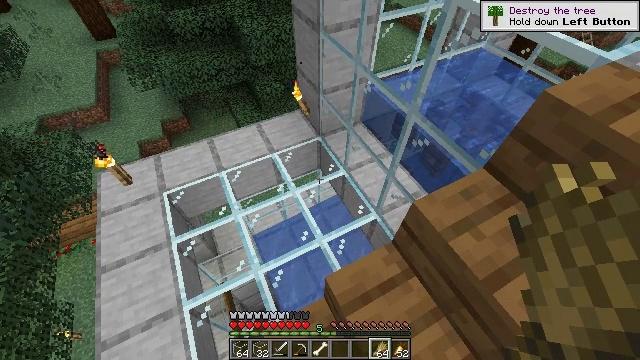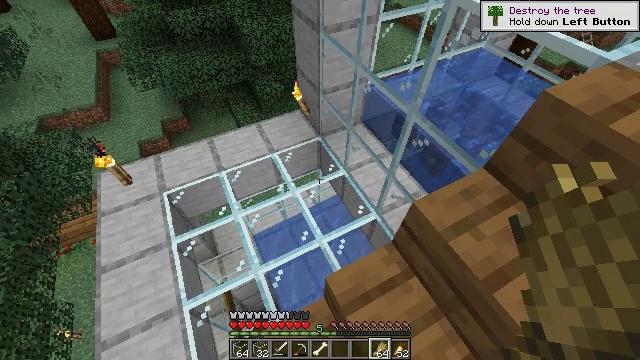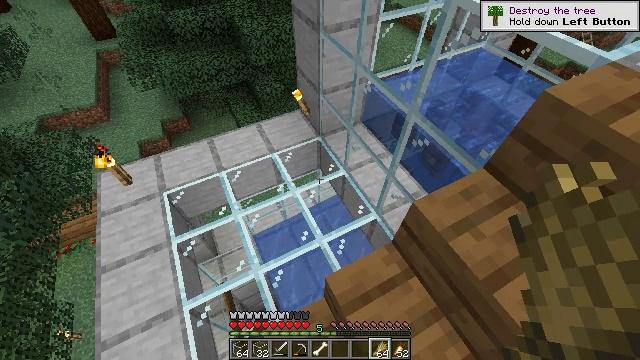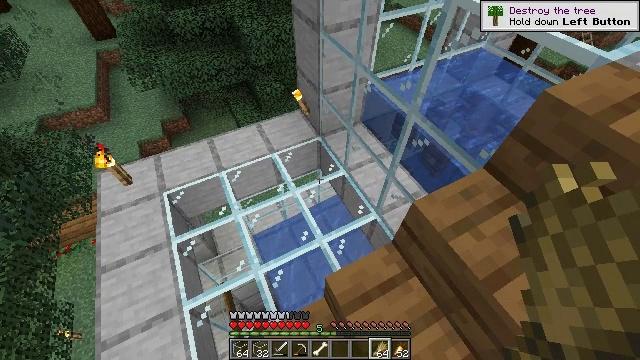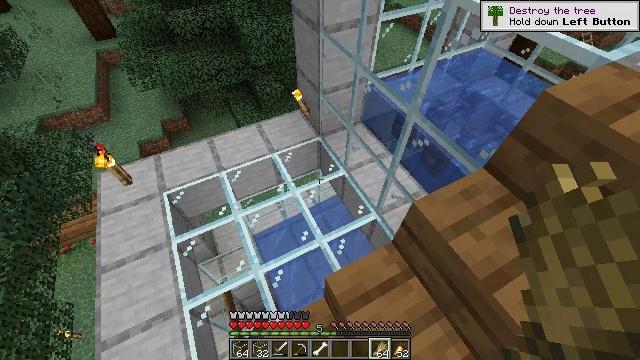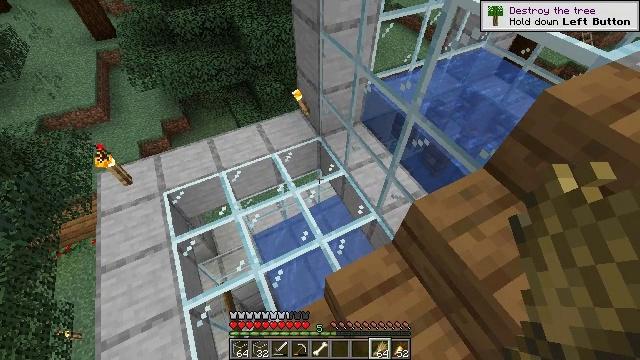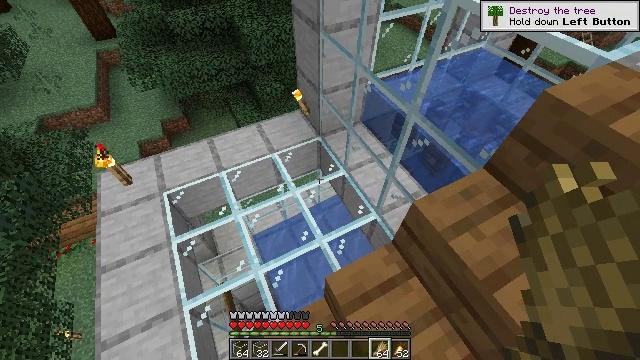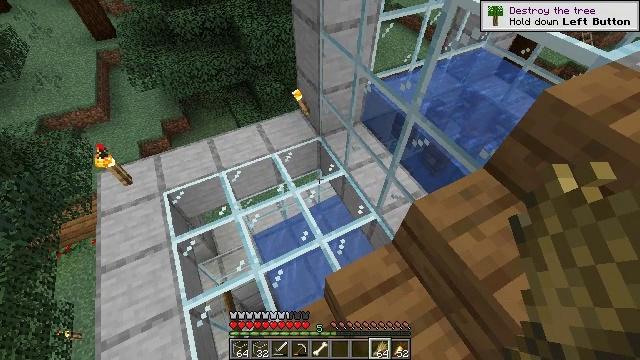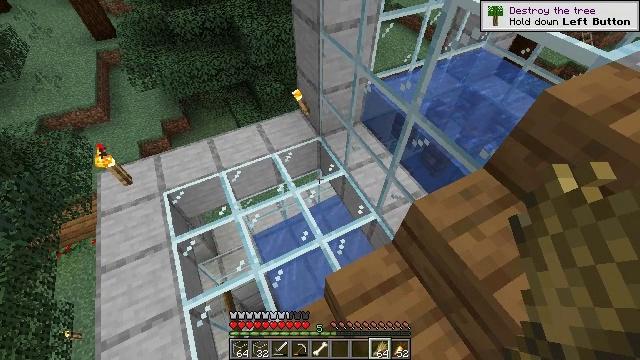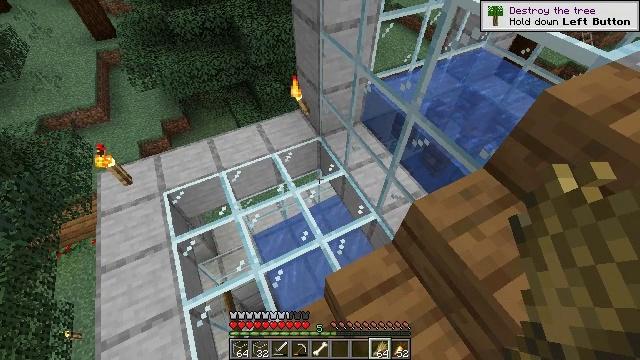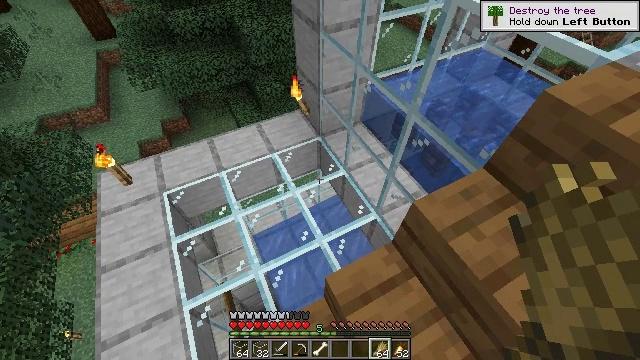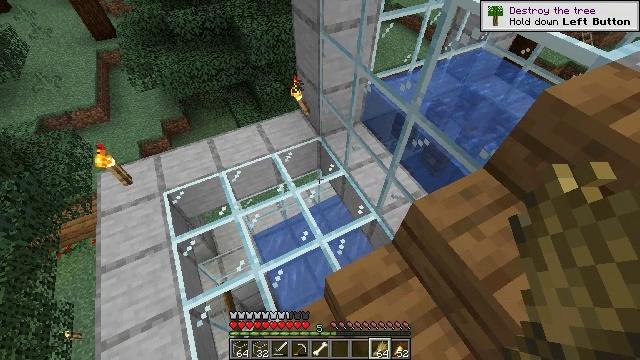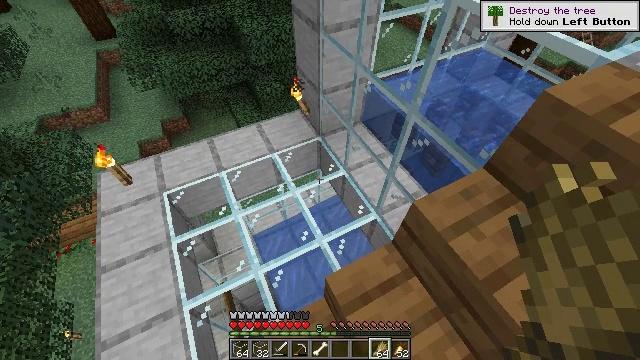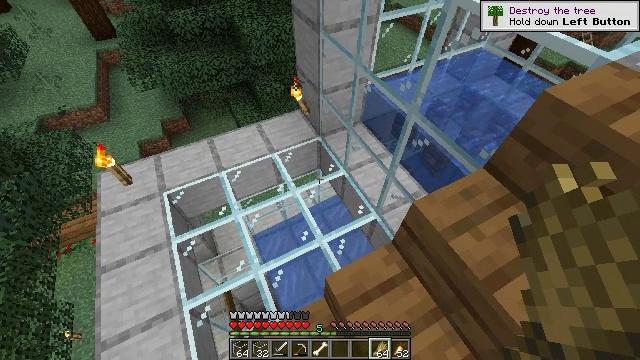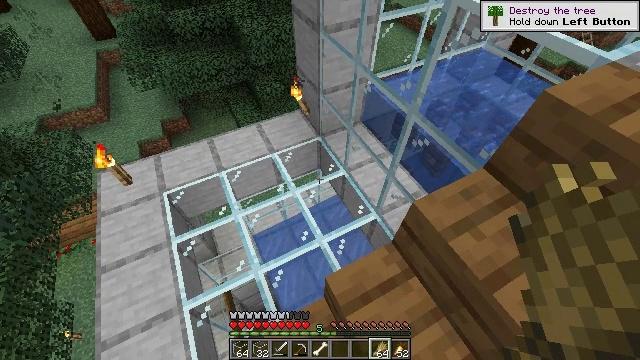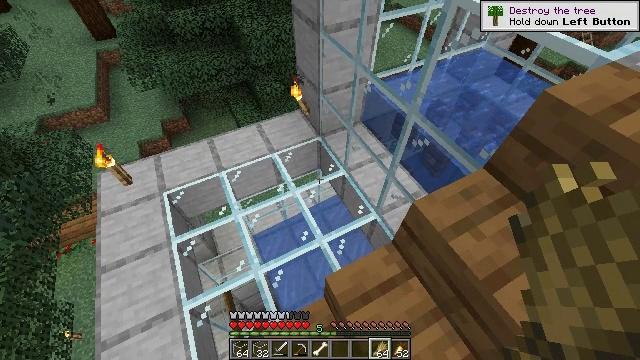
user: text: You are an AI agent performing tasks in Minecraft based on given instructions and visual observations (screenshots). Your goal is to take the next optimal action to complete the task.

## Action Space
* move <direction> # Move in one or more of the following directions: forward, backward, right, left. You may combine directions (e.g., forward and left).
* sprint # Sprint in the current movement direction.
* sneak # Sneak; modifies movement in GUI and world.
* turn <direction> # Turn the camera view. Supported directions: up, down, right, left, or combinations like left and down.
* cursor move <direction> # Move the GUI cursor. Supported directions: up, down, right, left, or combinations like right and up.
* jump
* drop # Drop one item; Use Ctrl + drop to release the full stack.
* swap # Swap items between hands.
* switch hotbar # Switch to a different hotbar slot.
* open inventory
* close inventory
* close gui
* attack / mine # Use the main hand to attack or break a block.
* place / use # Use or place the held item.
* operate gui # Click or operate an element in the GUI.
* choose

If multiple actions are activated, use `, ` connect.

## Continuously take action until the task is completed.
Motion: motion action
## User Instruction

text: Attack the spruce fence to dismantle it.
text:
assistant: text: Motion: no_op
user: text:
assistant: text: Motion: no_op
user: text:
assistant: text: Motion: no_op
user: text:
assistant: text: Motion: no_op
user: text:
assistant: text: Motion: no_op
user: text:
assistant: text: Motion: no_op
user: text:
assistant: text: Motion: no_op
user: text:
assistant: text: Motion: no_op
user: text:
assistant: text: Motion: no_op
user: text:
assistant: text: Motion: no_op
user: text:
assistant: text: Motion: no_op
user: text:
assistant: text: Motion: no_op
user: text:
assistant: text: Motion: no_op
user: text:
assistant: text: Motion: no_op
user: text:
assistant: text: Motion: no_op
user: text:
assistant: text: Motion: no_op
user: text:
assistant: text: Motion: no_op
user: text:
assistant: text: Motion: no_op
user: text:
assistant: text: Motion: no_op
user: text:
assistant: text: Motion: no_op
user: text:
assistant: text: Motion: no_op
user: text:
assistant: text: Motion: no_op
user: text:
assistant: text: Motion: no_op
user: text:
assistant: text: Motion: no_op
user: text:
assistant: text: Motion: no_op
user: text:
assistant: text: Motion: no_op
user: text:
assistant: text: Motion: no_op
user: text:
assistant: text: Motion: no_op
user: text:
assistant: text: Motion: no_op
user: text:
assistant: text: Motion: no_op